Question: I am trying to create a remote-desktop monitor application using java where a server can see the screenshot of the client and also can monitor the number of processes running on the client. Here is the screenshot of the user interface

But now I have a bug which I can't fix. I have debugged it several times but I couldn't find a way to track the bug. Here are the problems which I am facing right now:=
1) When I press the "GET PROCESS LIST" button nothing happens. The process list is fetched to the textarea when the capture button is pressed i.e First I have to press the "GET PROCESS LIST" then I have to press the capture button for the list of processes to show up.
2) When I press the capture button it only captures the screenshot of the client once. After that when I press the capture button it doesn't do anything. Same is with the Get Process Button. They only get executed once.
I have tried debugging both the client and the server but failed to track the bug.
Here is my code for client and server. The code for server is big but I have to provide the whole code as because I don't know where the problem actually lies.
This is the client
'''
public class ScreenClient {
private static BufferedImage screen;
public static void main(String[] args) {
try {
Socket server = new Socket("localhost", 5494);
while (true) {
BufferedReader bf = new BufferedReader(new InputStreamReader(server.getInputStream()));
String s;
s = bf.readLine();
System.out.println(s);
if (s.contains("execute")) {
ImageThread im=new ImageThread();
im.start();
}
if (s.contains("getProcessList")) {
ProcessThread pt=new ProcessThread();
pt.start();
}
}
} catch (Exception e) {
System.err.println("Disconnected From server ->" + e.getMessage());
}
}
public static class ImageThread extends Thread {
@Override
public void run() {
try {
Socket server = new Socket("localhost", 9999);//connect to server at port 9999 for screenshots
Robot robot = new Robot();
Rectangle size = new Rectangle(Toolkit.getDefaultToolkit().getScreenSize());
screen = robot.createScreenCapture(size);
int[] rgbData = new int[(int) (size.getWidth() * size.getHeight())];
screen.getRGB(0, 0, (int) size.getWidth(), (int) size.getHeight(), rgbData, 0, (int) size.getWidth());
OutputStream baseOut = server.getOutputStream();
ObjectOutputStream out = new ObjectOutputStream(baseOut);
out.writeObject(size);
//for (int x = 0; x < rgbData.length; x++) {
out.writeObject(rgbData);
// }
out.flush();
server.close();
//added new
} catch (Exception e) {
e.printStackTrace();
System.err.println("Disconnected From server ->" + e.getMessage());
}
}
}
public static class ProcessThread extends Thread {
@Override
public void run() {
System.out.println("
********");
StringBuilder builder = new StringBuilder("");
Socket server;
PrintWriter ps;
String query = "tasklist";
try {
server = new Socket("localhost", 9898);//connect to server at port 9898 for process list
Runtime runtime = Runtime.getRuntime();
InputStream input = runtime.exec(query).getInputStream();
BufferedInputStream buffer = new BufferedInputStream(input);
BufferedReader commandResult = new BufferedReader(new InputStreamReader(buffer));
String line = "";
while ((line = commandResult.readLine()) != null) {
builder.append(line + "
");
}
//byte[] responseClient=s.getBytes();
System.out.println("Obj ::" + server);
ps = new PrintWriter(server.getOutputStream());
ps.write(builder.toString());
System.out.println(builder.toString());
ps.flush();
server.close();
} catch (Exception e) {
e.printStackTrace();
}
}
}
}
'''
Here is the Server's code:=
'''
public class ScreenServer extends JFrame implements ActionListener {
String uname;
BufferedReader br;
static JTextArea taMessages, taUserList, taProcessList;
JTextField tfInput;
static Socket client, client1,client2;//
JButton btnCapture, btnExit, btnGetUsers, btnGetProcess;
static HashMap<String, Socket> users = new HashMap<>();
static ArrayList<Socket> usersSockets = new ArrayList();
PrintWriter os;
PrintWriter os2;
public static void main(String[] args) throws Exception {
ScreenServer screenServer = new ScreenServer();
screenServer.buildInterface();
ServerSocket server = new ServerSocket(5494);
ServerSocket s1 = new ServerSocket(9898);
ServerSocket s2=new ServerSocket(9999);
while (true) {
ScreenServer.client = server.accept();
users.put(client.getInetAddress().getHostName(), client);
usersSockets.add(client); //not needed
InetAddress inet1 = client.getInetAddress();
broadcast(inet1.getHostName(), " Has connected!");
client1=s2.accept();//accept connection on port 9999
ScreenshotThread st = new ScreenshotThread(client1);
st.start();
client2=s1.accept();//accept connection on port 9898
ProcessListClient clientProcessList = new ProcessListClient(client2);
clientProcessList.start();
}
}
public void buildInterface() {
btnCapture = new JButton("Capture Screen");
btnExit = new JButton("Exit");
btnGetUsers = new JButton("Get Users");
btnGetProcess = new JButton("Get Process List");
//chat area
taMessages = new JTextArea();
taMessages.setRows(10);
taMessages.setColumns(50);
taMessages.setEditable(false);
taProcessList = new JTextArea();
taProcessList.setRows(10);
taProcessList.setColumns(50);
taProcessList.setEditable(false);
//online users list
taUserList = new JTextArea();
taUserList.setRows(10);
taUserList.setColumns(10);
taUserList.setEditable(false);
//top panel (chat area and online users list
JScrollPane chatPanel = new JScrollPane(taMessages, JScrollPane.VERTICAL_SCROLLBAR_AS_NEEDED,
JScrollPane.HORIZONTAL_SCROLLBAR_NEVER);
JScrollPane onlineUsersPanel = new JScrollPane(taUserList, JScrollPane.VERTICAL_SCROLLBAR_AS_NEEDED,
JScrollPane.HORIZONTAL_SCROLLBAR_NEVER);
JScrollPane processPanel = new JScrollPane(taProcessList, JScrollPane.VERTICAL_SCROLLBAR_AS_NEEDED,
JScrollPane.HORIZONTAL_SCROLLBAR_NEVER);
JPanel tp = new JPanel(new FlowLayout());
tp.add(chatPanel);
tp.add(onlineUsersPanel);
tp.add(processPanel);
add(tp, "Center");
//user input field
tfInput = new JTextField(50);
//buttom panel (input field, send and exit)
JPanel bp = new JPanel(new FlowLayout());
bp.add(tfInput);
bp.add(btnCapture);
bp.add(btnExit);
bp.add(btnGetUsers);
bp.add(btnGetProcess);
add(bp, "South");
btnCapture.addActionListener(this);
tfInput.addActionListener(this);//allow user to press Enter key in order to send message
btnExit.addActionListener(this);
btnGetUsers.addActionListener(this);
btnGetProcess.addActionListener(this);
setSize(500, 300);
setVisible(true);
pack();
}
@Override
public void actionPerformed(ActionEvent evt) {
if (evt.getSource() == btnExit) {
System.exit(0);
} else if (tfInput.getText().contains("!getusers")) {
taUserList.setText(" ");
this.getUsersOnline();
} else if (evt.getSource() == btnCapture) {
MessagesThread mt = new MessagesThread(client);
mt.start();
}
if (evt.getSource() == btnGetUsers) {
taUserList.setText("");
System.out.println("ERROR--> No Client Connection Found");
}
if (evt.getSource() == btnGetProcess) {
GetProcessThread gt = new GetProcessThread(client);
gt.start();
}
}
private void getUsersOnline() {
Iterator it = users.entrySet().iterator();
while (it.hasNext()) {
Map.Entry pairs = (Map.Entry) it.next();
putUserOnline((String) pairs.getKey());
}
}
public static void broadcast(String user, String message) {
putMessage(user, message);
}
public static void putMessage(String uname, String msg) {
taMessages.append(uname + ": " + msg + "
");
}
public static void putUserOnline(String name) {
taUserList.setText(name + ": " + "
");
}
public class MessagesThread extends Thread {
Socket client;
public MessagesThread(Socket client) {
this.client = client;
}
@Override
public void run() {
String ClientName = tfInput.getText();
try {
String response = "execute";
Socket clientValue = users.get(ClientName);
os = new PrintWriter(clientValue.getOutputStream(), true);
os.println(response);
} catch (IOException ex) {
Logger.getLogger(ScreenServer.class.getName()).log(Level.SEVERE, null, ex);
}
}
}
//here
public class GetProcessThread extends Thread {
Socket client;
public GetProcessThread(Socket client) {
this.client = client;
}
@Override
public void run() {
String ClientName = tfInput.getText();
try {
String response = "getProcessList";
Socket clientValue = users.get(ClientName);
os2 = new PrintWriter(clientValue.getOutputStream(), true);
os2.println(response);
} catch (IOException ex) {
Logger.getLogger(ScreenServer.class.getName()).log(Level.SEVERE, null, ex);
}
}
}
//here
static class ScreenshotThread extends Thread {
BufferedImage screen;
Socket client;
public ScreenshotThread(Socket client) {
this.client=client;
}
@Override
public void run() {
try {
Robot robot = new Robot();
ObjectInputStream in = new ObjectInputStream(client.getInputStream());
Rectangle size = (Rectangle) in.readObject();
int[] rgbData = new int[(int) (size.getWidth() * size.getHeight())];
/* for (int x = 0; x < rgbData.length; x++) {
rgbData[x] = in.readInt();
}*/
rgbData=(int[])in.readObject();
screen = new BufferedImage((int) size.getWidth(), (int) size.getHeight(), BufferedImage.TYPE_INT_ARGB);
screen.setRGB(0, 0, (int) size.getWidth(), (int) size.getHeight(), rgbData, 0, (int) size.getWidth());
InetAddress clientAddress = client.getInetAddress();
String clientName = clientAddress.getHostName();
String t = (new Date()).toString();
ImageIO.write(screen, "png", new File(clientName + ".png"));
} catch (Exception ioe) {
ioe.printStackTrace();
}
}
}
static class ProcessListClient extends Thread {
Socket client;
BufferedReader is;
public ProcessListClient(Socket s1) {
this.client=s1;
}
@Override
public void run() {
StringBuilder stringBuilder = new StringBuilder("");
try {
this.is = new BufferedReader(new InputStreamReader(client.getInputStream()));
String line = "";
while ((line = is.readLine()) != null) {
stringBuilder.append(line + "
");
}
System.out.println(stringBuilder);
taProcessList.setText(stringBuilder.toString());
} catch (Exception e) {
e.printStackTrace();
}
}
}
}
'''
I think I have stated all the issues and provided relevant code.I would really appreciate any help. :)
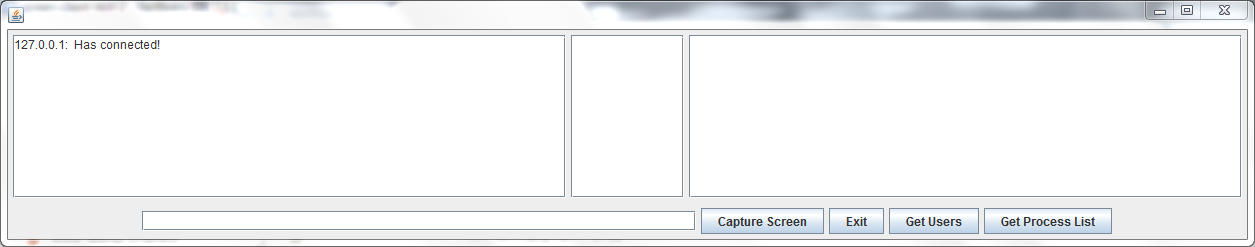
Answer: '''
ServerSocket server = new ServerSocket(5494);
ServerSocket s1 = new ServerSocket(9898);
ServerSocket s2=new ServerSocket(9999);
while (true) {
ScreenServer.client = server.accept();
client1=s2.accept();//accept connection on port 9999
client2=s1.accept();//accept connection on port 9898
'''
Here 'server.accept()' will not go to next line unless server gets a client, similarly 's2.accept()' will not go to next line unless s2 gets a client. So all three 'ServerSocket's should should 'accept()' in separate threads.